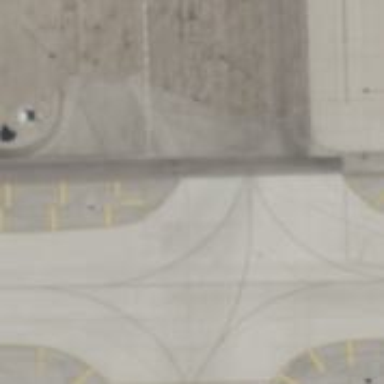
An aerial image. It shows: View of taxiway at the airport.